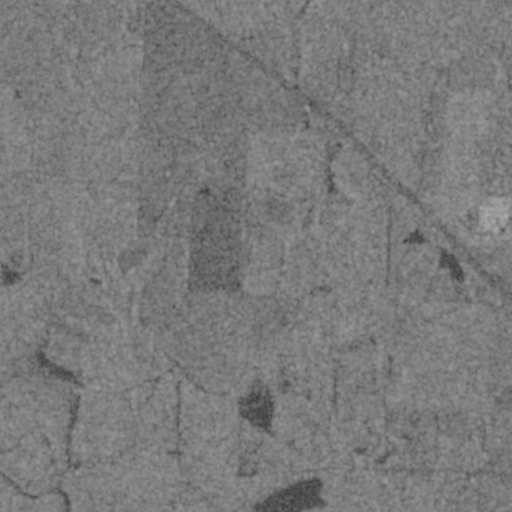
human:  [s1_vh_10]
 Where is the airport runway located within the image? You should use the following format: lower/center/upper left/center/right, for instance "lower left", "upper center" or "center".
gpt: The airport runway is located in the upper center of the image.
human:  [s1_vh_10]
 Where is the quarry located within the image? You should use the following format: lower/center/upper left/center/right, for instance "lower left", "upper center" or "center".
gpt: There is no quarry in the image.

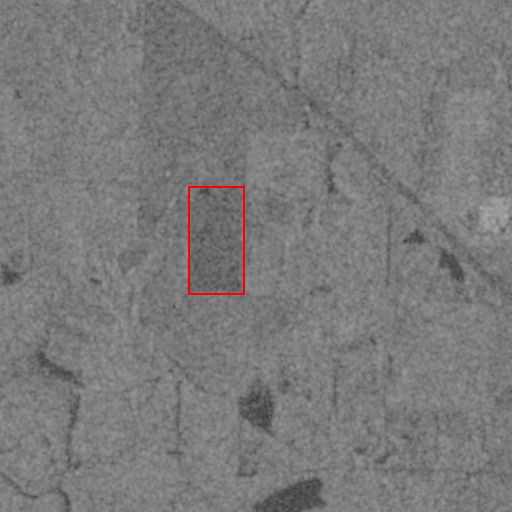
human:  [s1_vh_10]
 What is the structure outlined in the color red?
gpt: The structure outlined in red is a crop field.
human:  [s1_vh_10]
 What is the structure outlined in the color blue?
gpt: There is no blue outline.